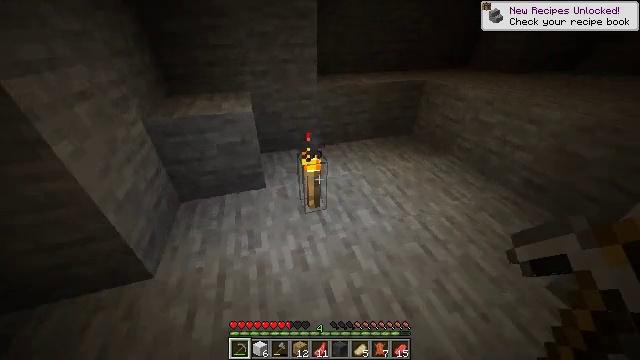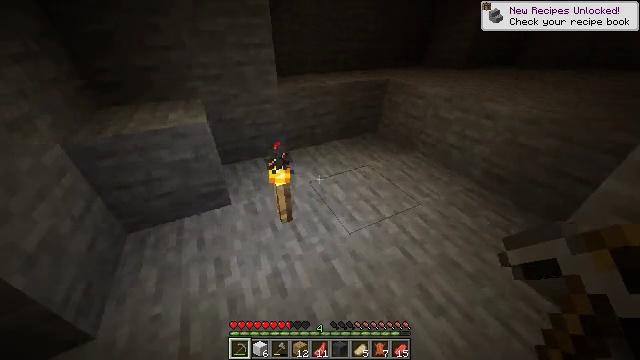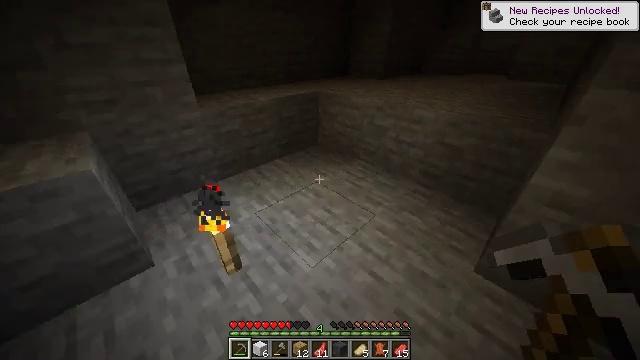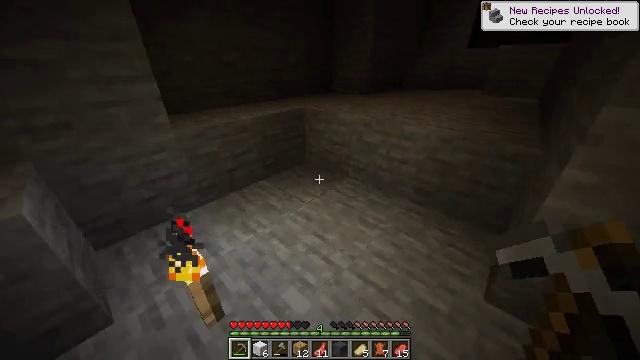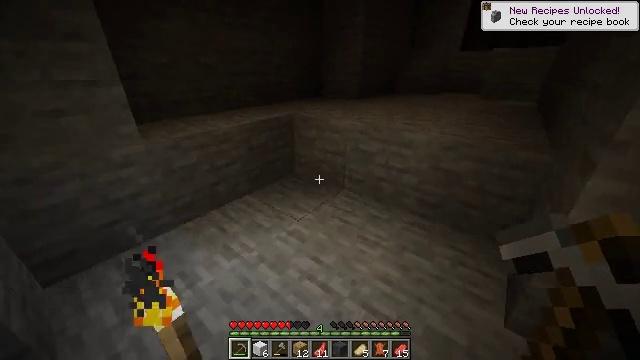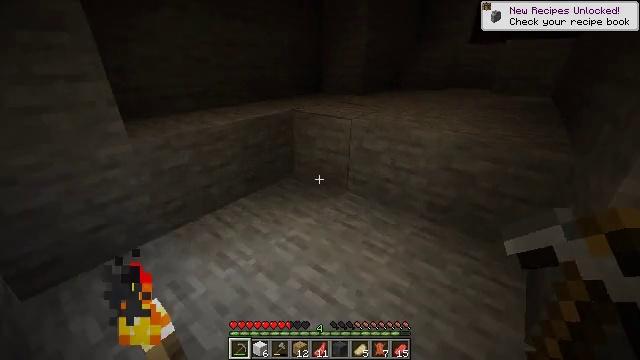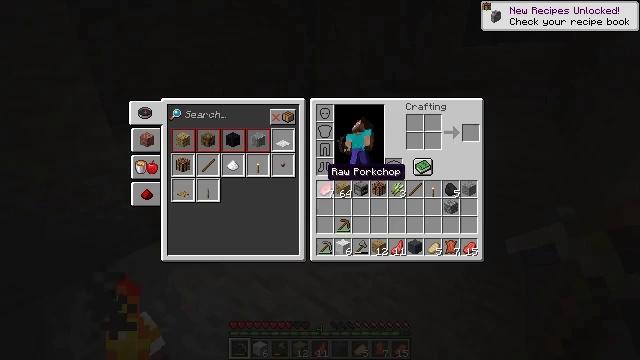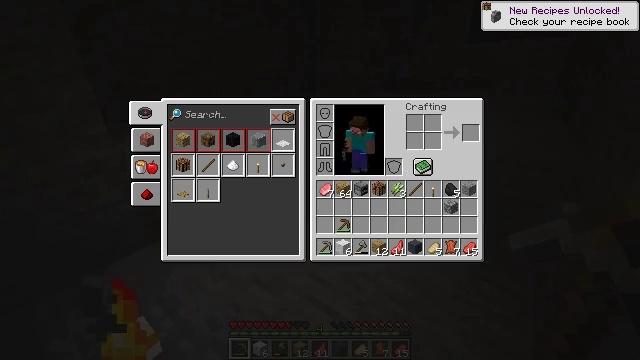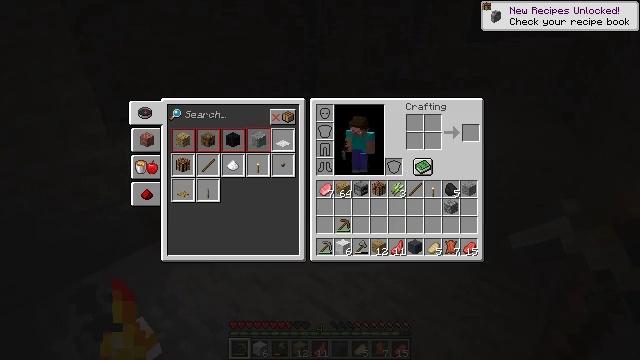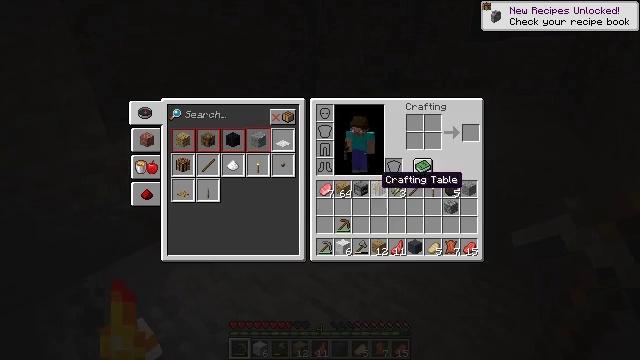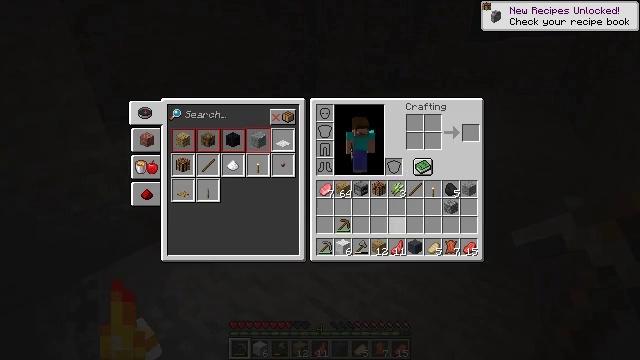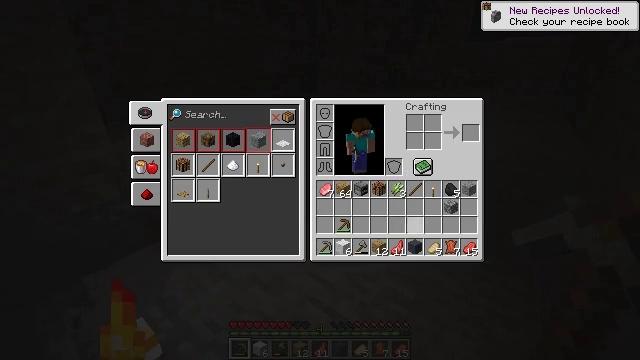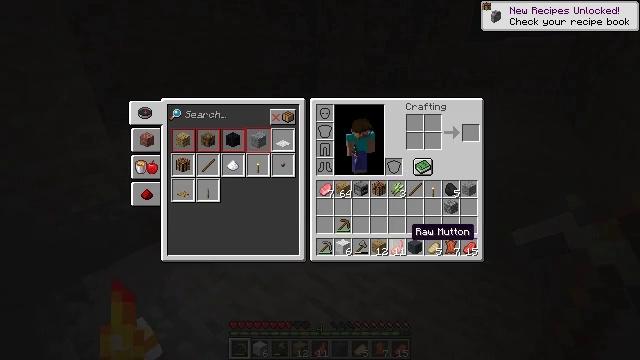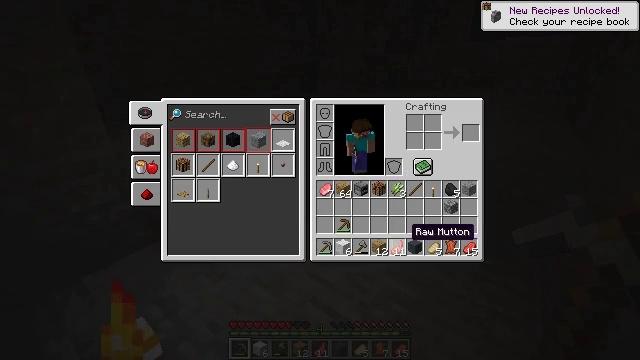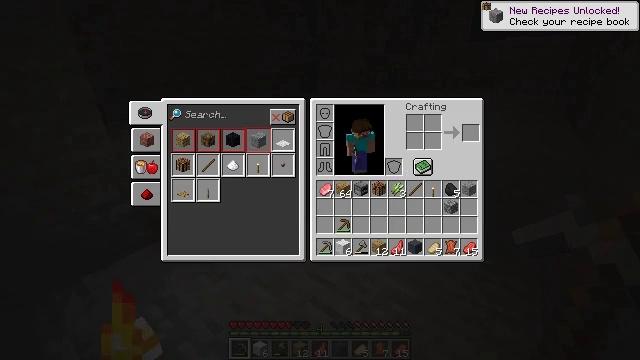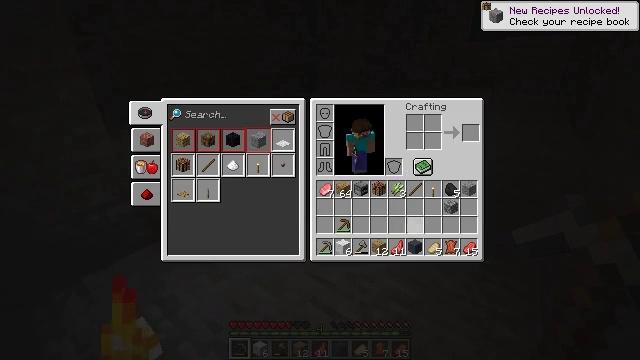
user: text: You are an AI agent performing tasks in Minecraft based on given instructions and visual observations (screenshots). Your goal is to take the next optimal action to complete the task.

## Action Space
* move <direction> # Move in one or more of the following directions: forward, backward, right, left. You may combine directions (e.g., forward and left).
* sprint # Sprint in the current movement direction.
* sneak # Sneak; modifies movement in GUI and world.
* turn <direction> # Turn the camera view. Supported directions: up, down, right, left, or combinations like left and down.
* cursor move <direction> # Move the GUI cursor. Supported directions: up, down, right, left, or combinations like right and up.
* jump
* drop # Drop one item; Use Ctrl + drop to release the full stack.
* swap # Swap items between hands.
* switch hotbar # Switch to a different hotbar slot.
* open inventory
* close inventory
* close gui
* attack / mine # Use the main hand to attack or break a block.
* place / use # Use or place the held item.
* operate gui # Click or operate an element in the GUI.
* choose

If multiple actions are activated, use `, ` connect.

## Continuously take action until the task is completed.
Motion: motion action
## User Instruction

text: Craft sticks from planks in the inventory.
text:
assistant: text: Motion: move forward, sprint, turn right
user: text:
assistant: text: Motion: move forward, turn right and up
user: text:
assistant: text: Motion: turn right and up
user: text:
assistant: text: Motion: turn right and up
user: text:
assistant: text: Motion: no_op
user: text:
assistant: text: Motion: turn right, open inventory
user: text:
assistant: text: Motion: open inventory
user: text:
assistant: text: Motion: cursor move right, open inventory
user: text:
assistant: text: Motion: cursor move right and down
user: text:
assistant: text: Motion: cursor move right and down
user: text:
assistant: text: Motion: cursor move down
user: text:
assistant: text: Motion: cursor move down
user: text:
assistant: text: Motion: no_op
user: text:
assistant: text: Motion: no_op
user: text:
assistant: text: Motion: cursor move up
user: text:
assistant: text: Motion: cursor move up
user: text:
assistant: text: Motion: cursor move up
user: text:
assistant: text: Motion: cursor move up
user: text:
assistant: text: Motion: no_op
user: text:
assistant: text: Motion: no_op
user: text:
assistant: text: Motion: no_op
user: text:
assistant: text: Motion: cursor move left and down
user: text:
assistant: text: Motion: cursor move left
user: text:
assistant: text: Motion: cursor move left
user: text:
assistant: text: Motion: no_op
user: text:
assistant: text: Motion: no_op
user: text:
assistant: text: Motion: no_op
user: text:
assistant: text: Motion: no_op
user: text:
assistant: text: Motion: no_op
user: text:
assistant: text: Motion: no_op